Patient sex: F
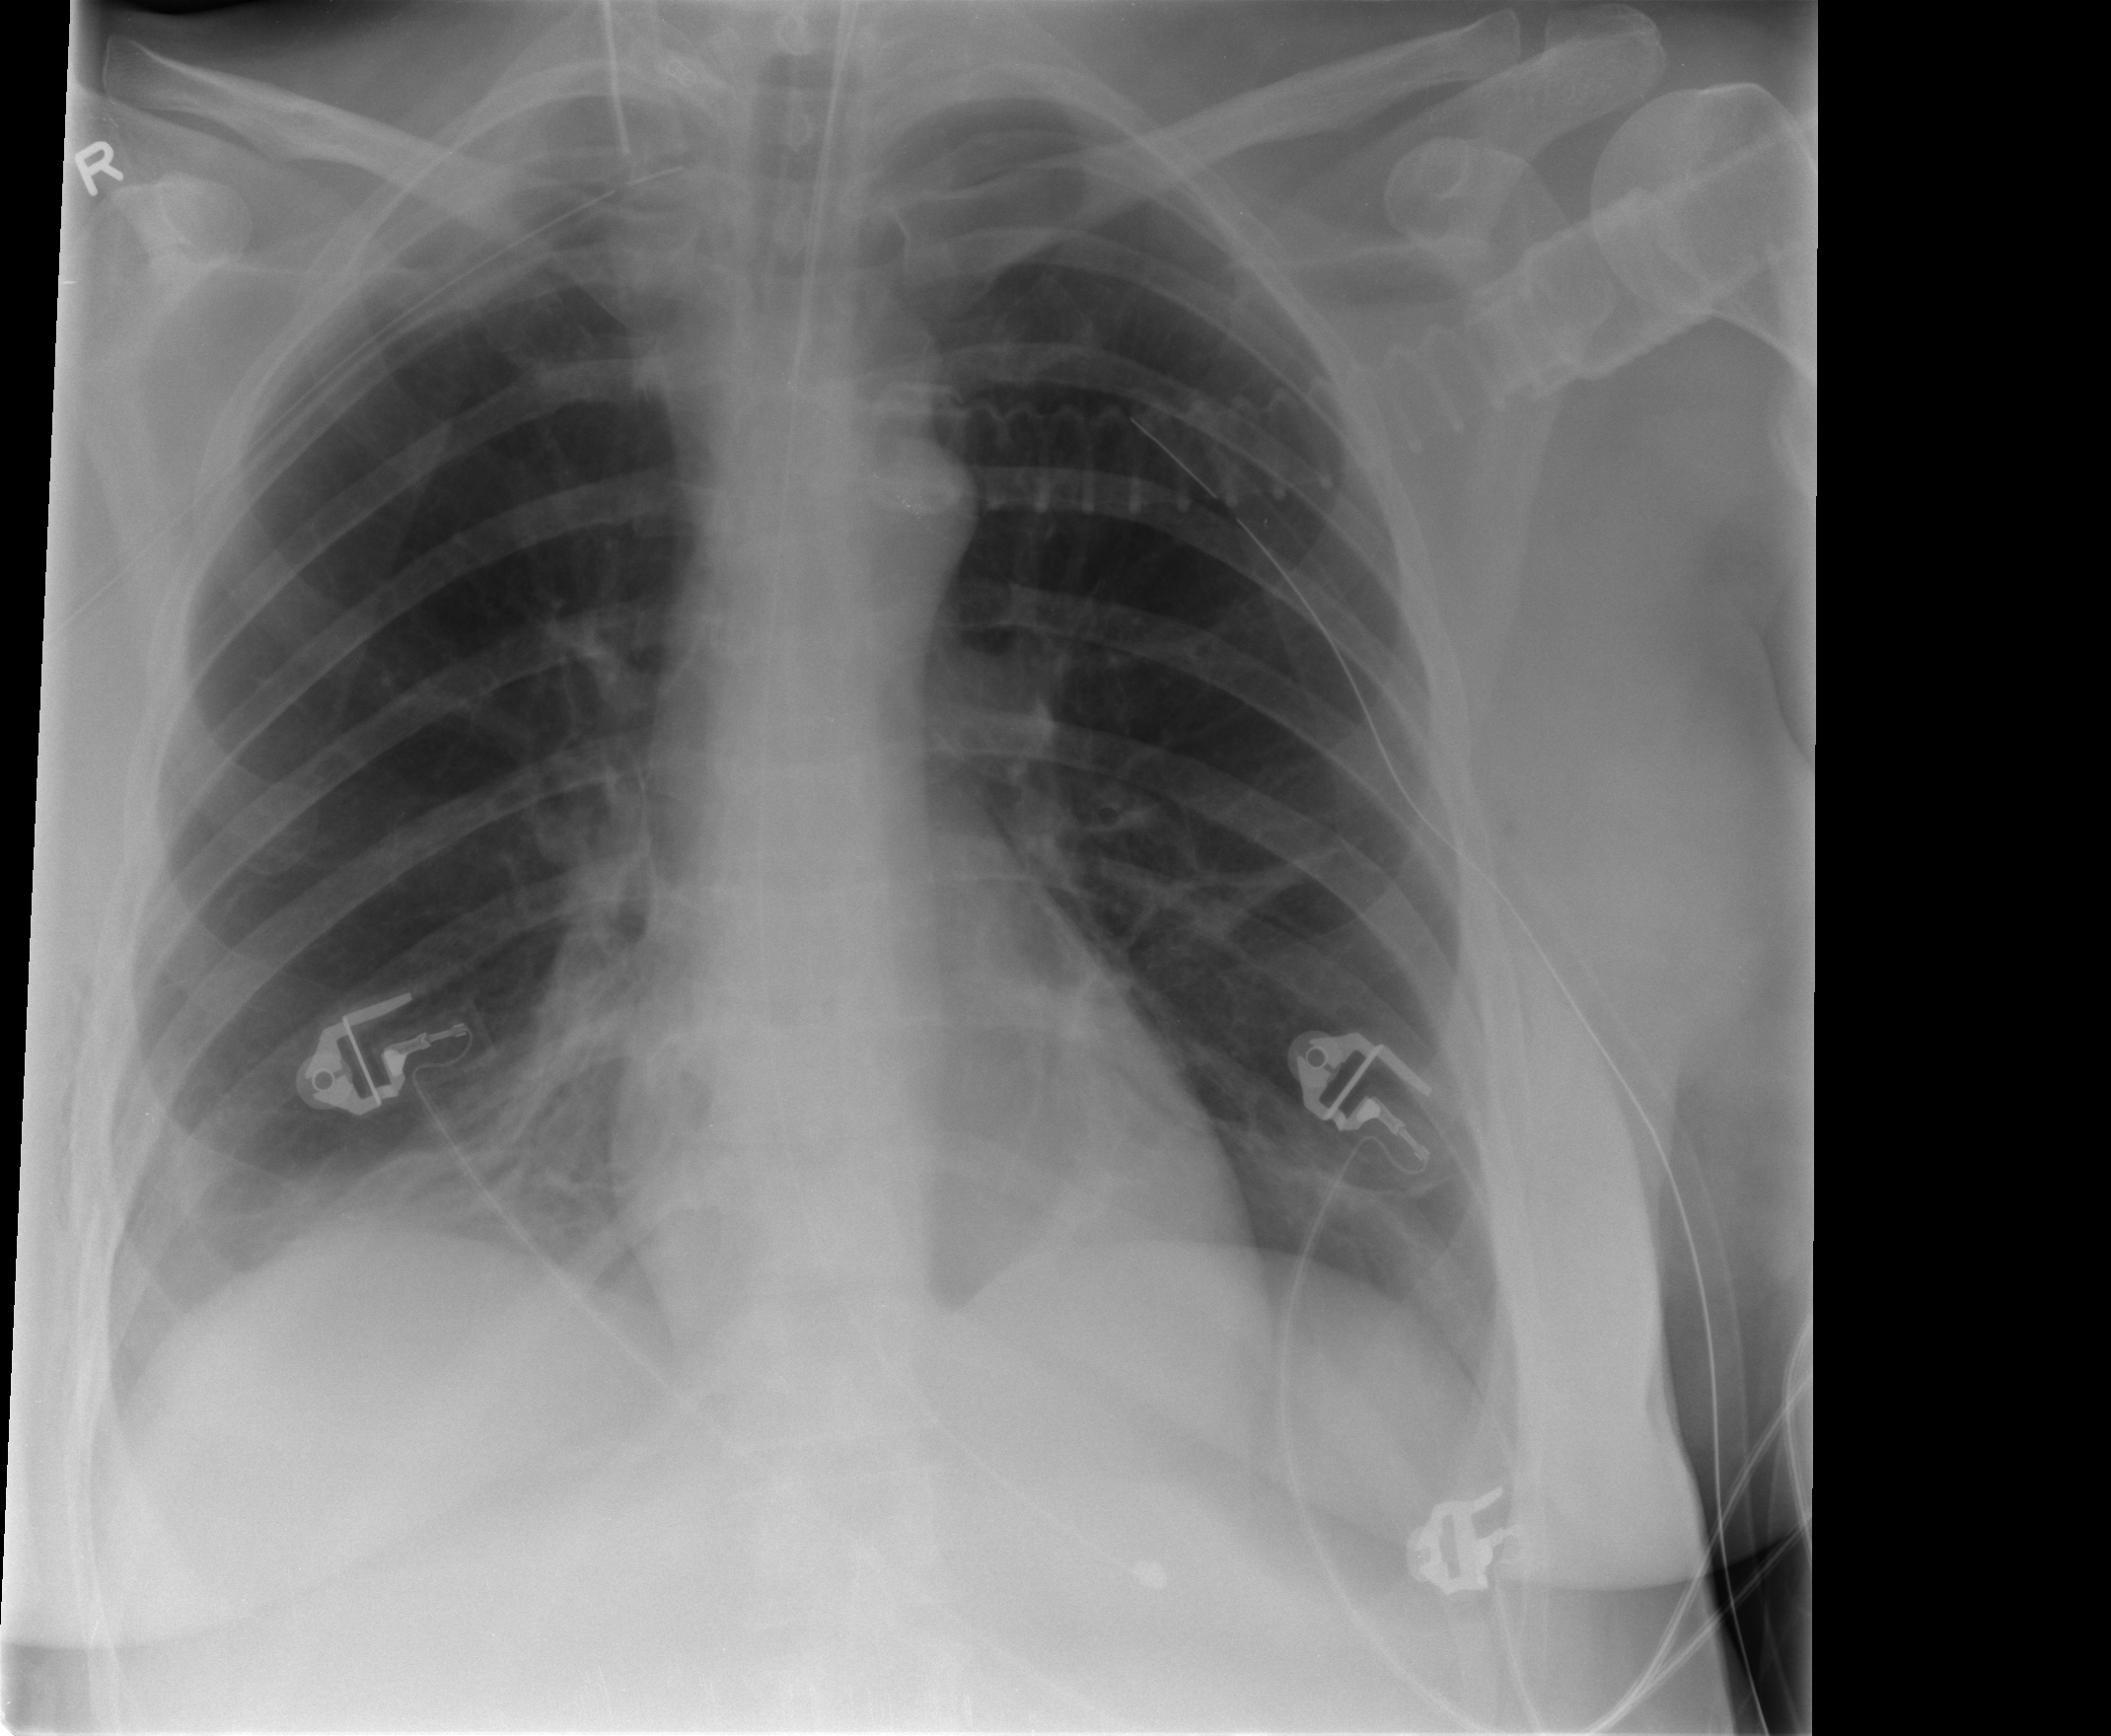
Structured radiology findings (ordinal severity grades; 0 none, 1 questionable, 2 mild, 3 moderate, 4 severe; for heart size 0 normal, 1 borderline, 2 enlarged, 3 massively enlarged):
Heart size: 0
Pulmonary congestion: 0
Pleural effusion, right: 0
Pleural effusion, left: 0
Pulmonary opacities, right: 0
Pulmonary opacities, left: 0
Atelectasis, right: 3
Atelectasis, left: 2